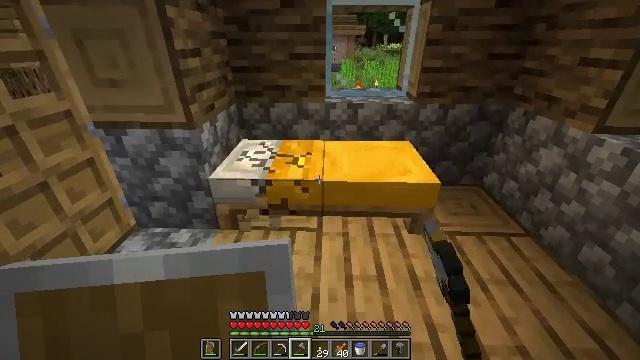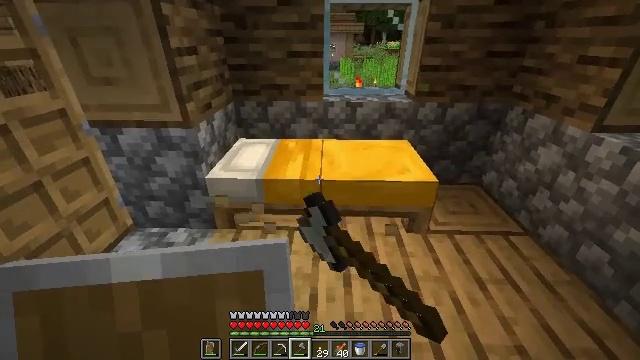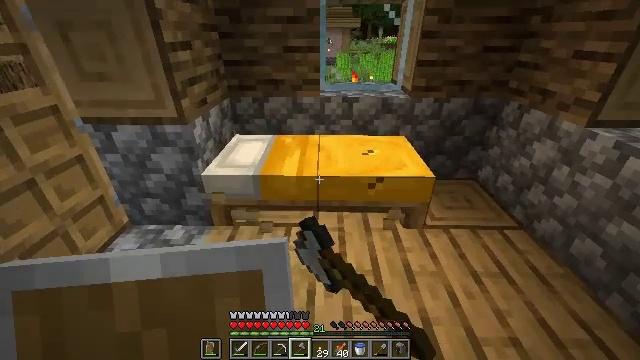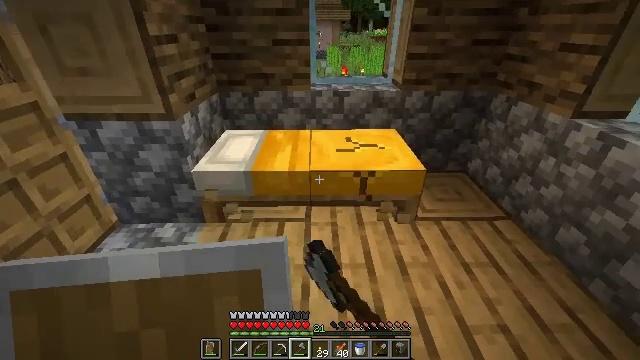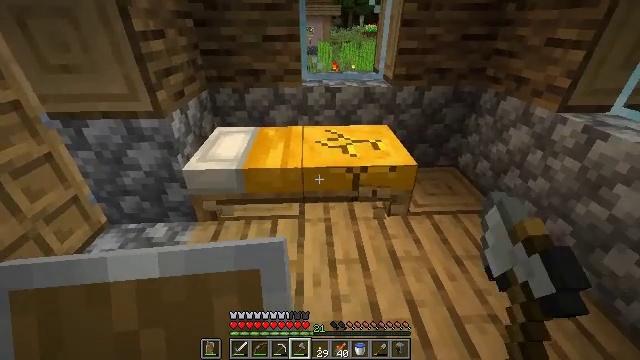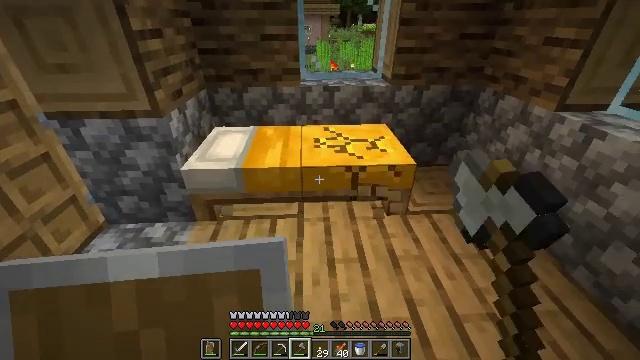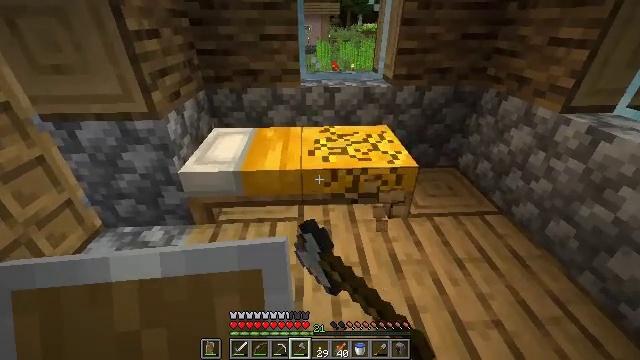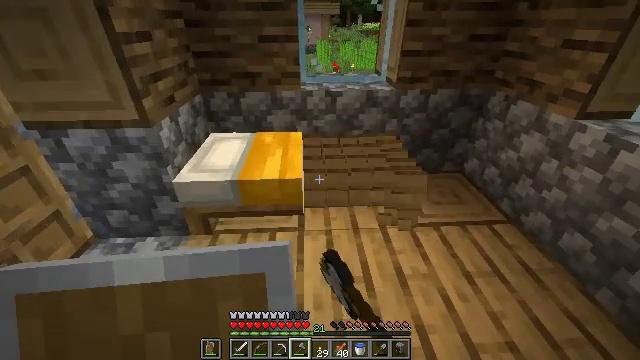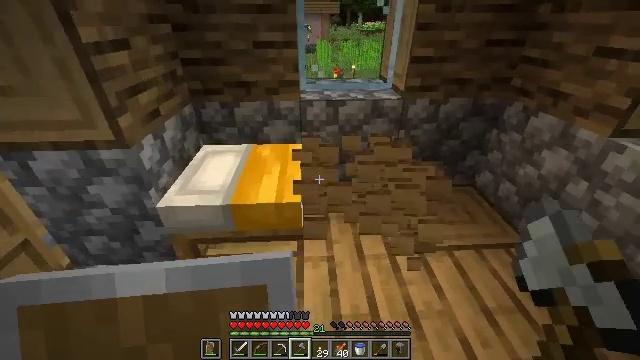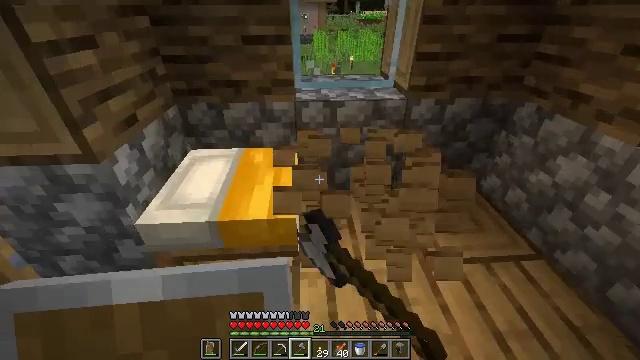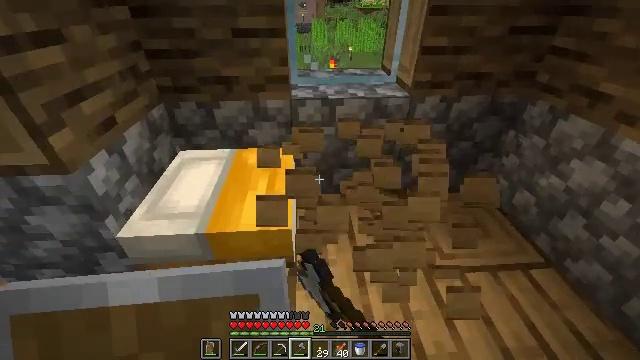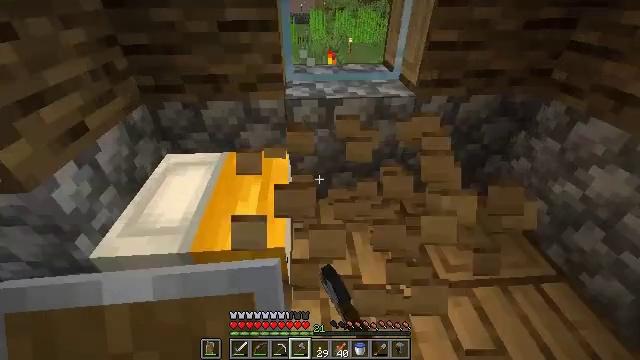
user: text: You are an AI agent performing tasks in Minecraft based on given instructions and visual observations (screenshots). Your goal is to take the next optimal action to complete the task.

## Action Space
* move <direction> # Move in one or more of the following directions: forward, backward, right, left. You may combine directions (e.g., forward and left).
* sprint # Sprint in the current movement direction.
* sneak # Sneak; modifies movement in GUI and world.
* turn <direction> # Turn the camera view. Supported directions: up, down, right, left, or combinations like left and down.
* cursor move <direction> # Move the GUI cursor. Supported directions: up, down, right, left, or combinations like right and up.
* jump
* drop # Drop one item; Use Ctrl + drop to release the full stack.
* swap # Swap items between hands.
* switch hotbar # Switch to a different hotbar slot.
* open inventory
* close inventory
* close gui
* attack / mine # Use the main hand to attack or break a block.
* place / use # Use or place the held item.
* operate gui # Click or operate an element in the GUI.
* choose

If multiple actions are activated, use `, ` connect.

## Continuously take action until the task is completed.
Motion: motion action
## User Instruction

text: Gather the yellow bed by attacking it.
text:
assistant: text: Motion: attack / mine
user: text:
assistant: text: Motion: attack / mine
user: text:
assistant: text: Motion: turn right and down, attack / mine
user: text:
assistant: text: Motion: turn right, attack / mine
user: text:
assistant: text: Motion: attack / mine
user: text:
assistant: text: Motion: move forward, attack / mine
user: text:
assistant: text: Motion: move forward, attack / mine
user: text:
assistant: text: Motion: move forward, attack / mine
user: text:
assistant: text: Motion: move forward, turn down, attack / mine
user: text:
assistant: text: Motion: move forward, turn down, attack / mine
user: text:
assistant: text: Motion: move forward, turn down, attack / mine
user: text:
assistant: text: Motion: attack / mine